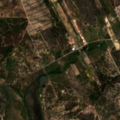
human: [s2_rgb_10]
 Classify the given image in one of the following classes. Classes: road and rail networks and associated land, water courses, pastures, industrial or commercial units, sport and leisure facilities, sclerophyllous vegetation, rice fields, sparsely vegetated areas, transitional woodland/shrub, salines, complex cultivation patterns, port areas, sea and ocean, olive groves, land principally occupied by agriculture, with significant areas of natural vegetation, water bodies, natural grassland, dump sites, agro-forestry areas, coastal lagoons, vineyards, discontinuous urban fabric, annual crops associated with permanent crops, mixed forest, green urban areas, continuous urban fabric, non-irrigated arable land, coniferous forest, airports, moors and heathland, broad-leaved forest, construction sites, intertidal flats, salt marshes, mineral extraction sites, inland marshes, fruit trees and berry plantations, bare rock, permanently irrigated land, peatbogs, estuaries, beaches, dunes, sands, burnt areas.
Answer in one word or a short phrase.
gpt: complex cultivation patterns, broad-leaved forest